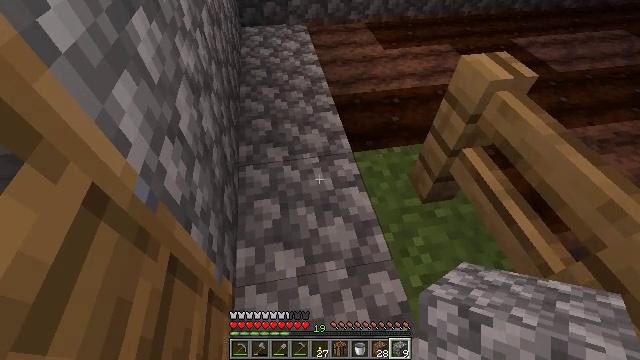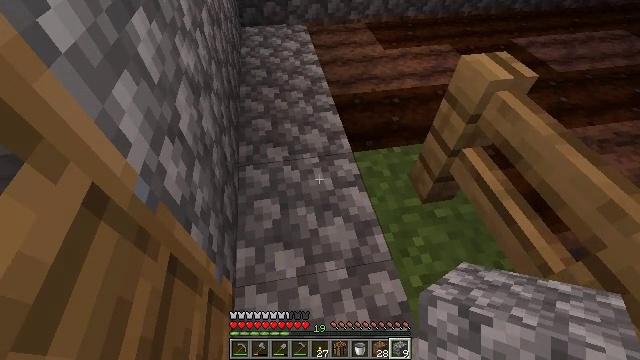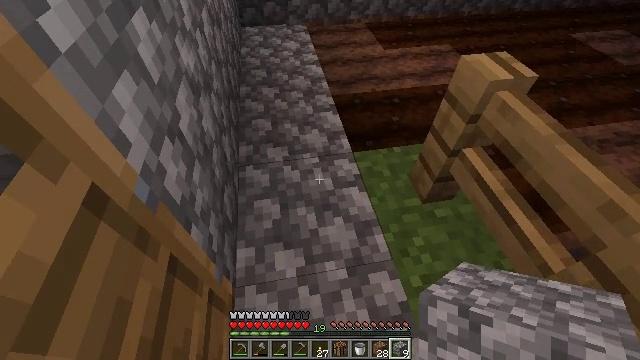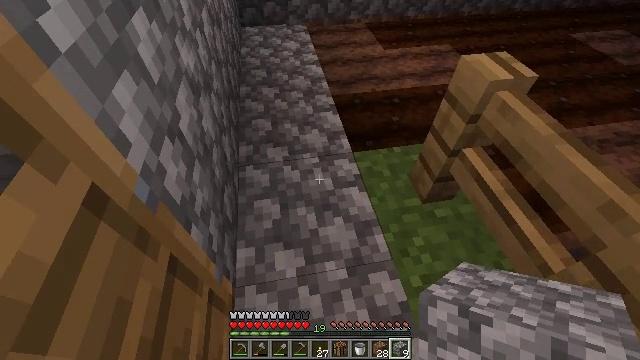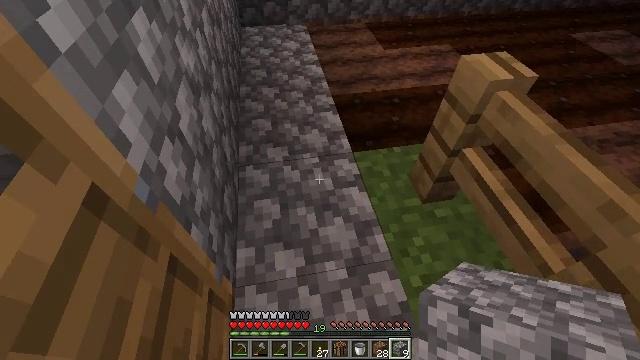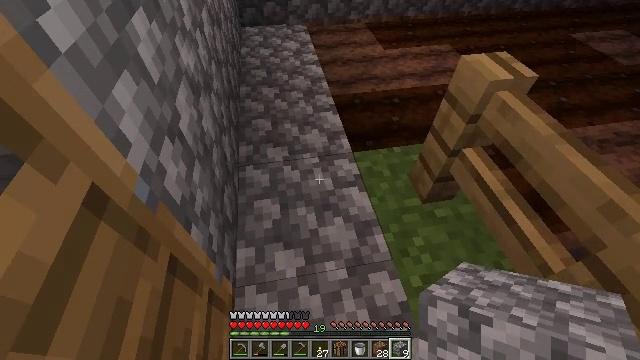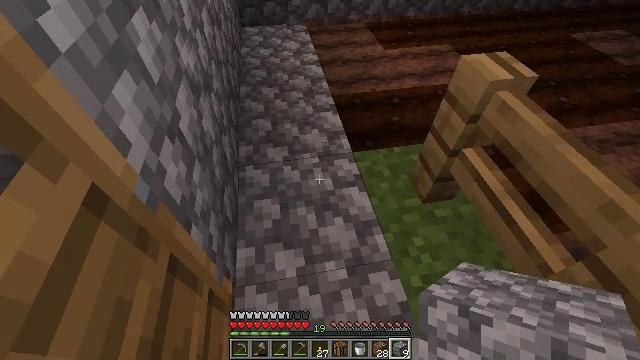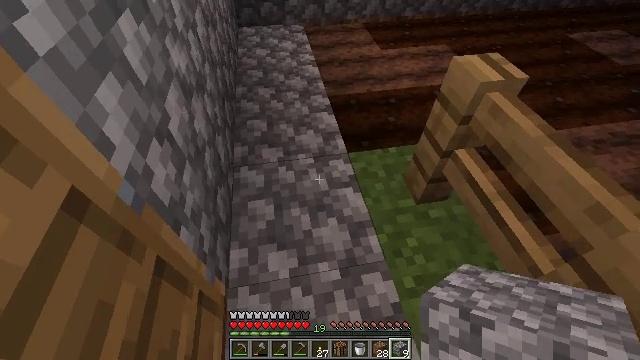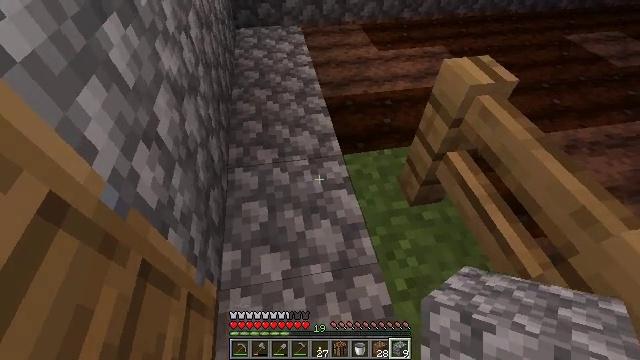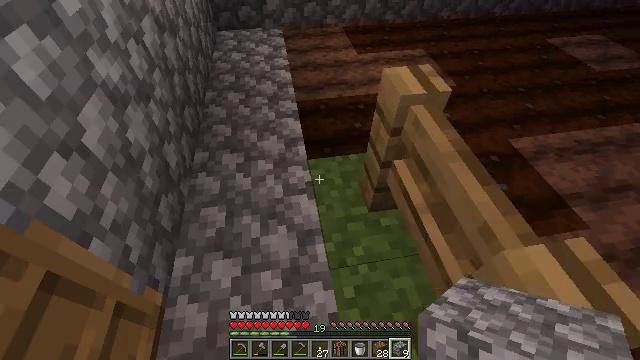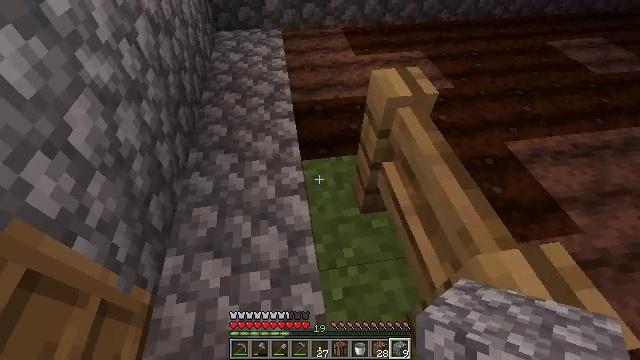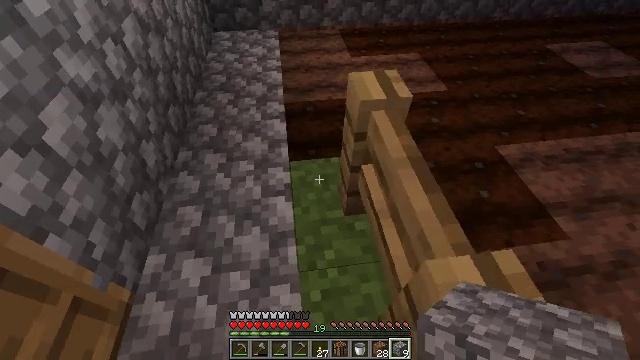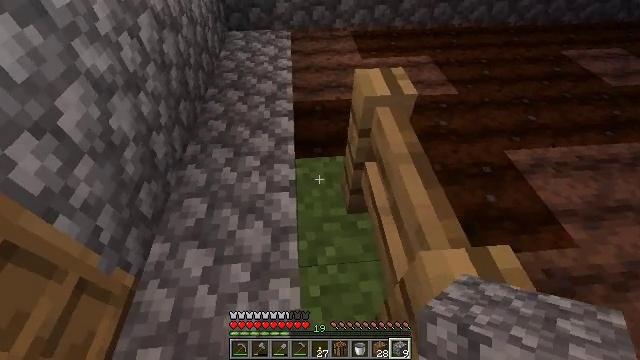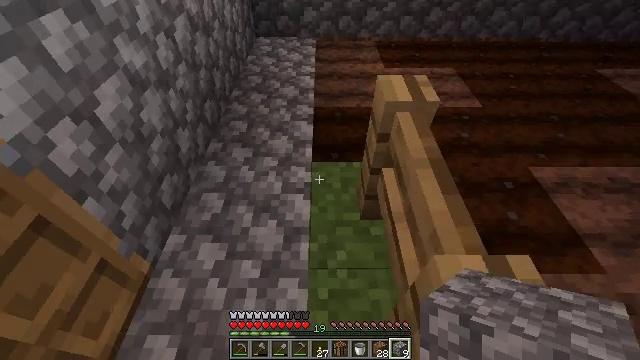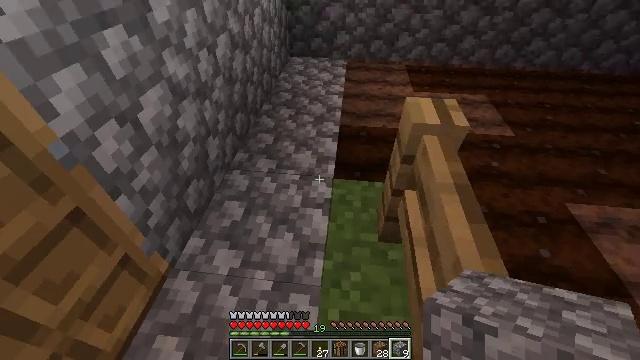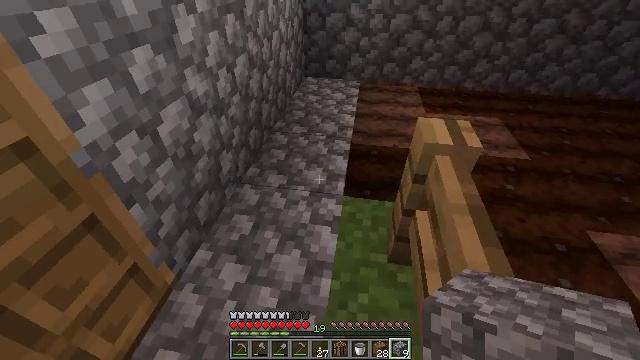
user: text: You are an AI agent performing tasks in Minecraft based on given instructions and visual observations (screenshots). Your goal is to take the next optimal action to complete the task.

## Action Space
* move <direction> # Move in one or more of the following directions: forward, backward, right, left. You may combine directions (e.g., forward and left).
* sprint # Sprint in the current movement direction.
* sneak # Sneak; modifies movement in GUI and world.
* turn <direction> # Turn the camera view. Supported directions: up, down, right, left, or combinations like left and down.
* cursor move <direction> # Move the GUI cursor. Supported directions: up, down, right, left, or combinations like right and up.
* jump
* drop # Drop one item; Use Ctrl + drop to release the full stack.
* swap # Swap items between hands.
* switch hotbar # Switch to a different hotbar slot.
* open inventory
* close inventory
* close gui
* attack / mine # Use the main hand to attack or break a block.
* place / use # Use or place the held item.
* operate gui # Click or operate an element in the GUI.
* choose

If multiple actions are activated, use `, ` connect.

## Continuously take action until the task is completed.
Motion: motion action
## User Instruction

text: Mine the farmland block.
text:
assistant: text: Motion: no_op
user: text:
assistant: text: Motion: no_op
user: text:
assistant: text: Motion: no_op
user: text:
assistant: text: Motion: no_op
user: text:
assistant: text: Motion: no_op
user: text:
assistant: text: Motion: no_op
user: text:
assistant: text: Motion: move right
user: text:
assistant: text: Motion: move right
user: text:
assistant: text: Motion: move right
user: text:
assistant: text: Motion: move right
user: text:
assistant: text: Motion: turn left
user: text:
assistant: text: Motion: turn left
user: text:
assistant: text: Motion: turn left and up
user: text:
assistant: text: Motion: turn left and up
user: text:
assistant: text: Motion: turn left and up
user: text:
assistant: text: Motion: turn left and up
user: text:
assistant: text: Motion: turn left and up
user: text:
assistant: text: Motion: no_op
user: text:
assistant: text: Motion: no_op
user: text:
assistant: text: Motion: no_op
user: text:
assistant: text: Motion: no_op
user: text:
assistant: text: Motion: turn down
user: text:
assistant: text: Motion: turn right and down
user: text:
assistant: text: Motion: turn down
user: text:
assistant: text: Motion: move left, turn down
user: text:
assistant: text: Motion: move left, turn down
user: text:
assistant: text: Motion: move left, turn down
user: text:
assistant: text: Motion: no_op
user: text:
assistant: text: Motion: no_op
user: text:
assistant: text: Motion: no_op